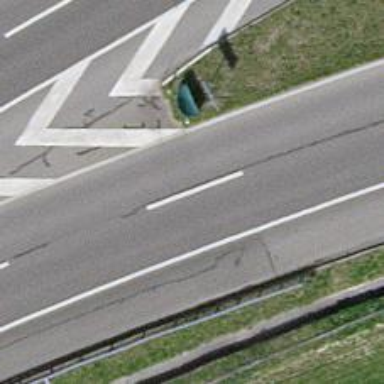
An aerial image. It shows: Asphalt motorway.